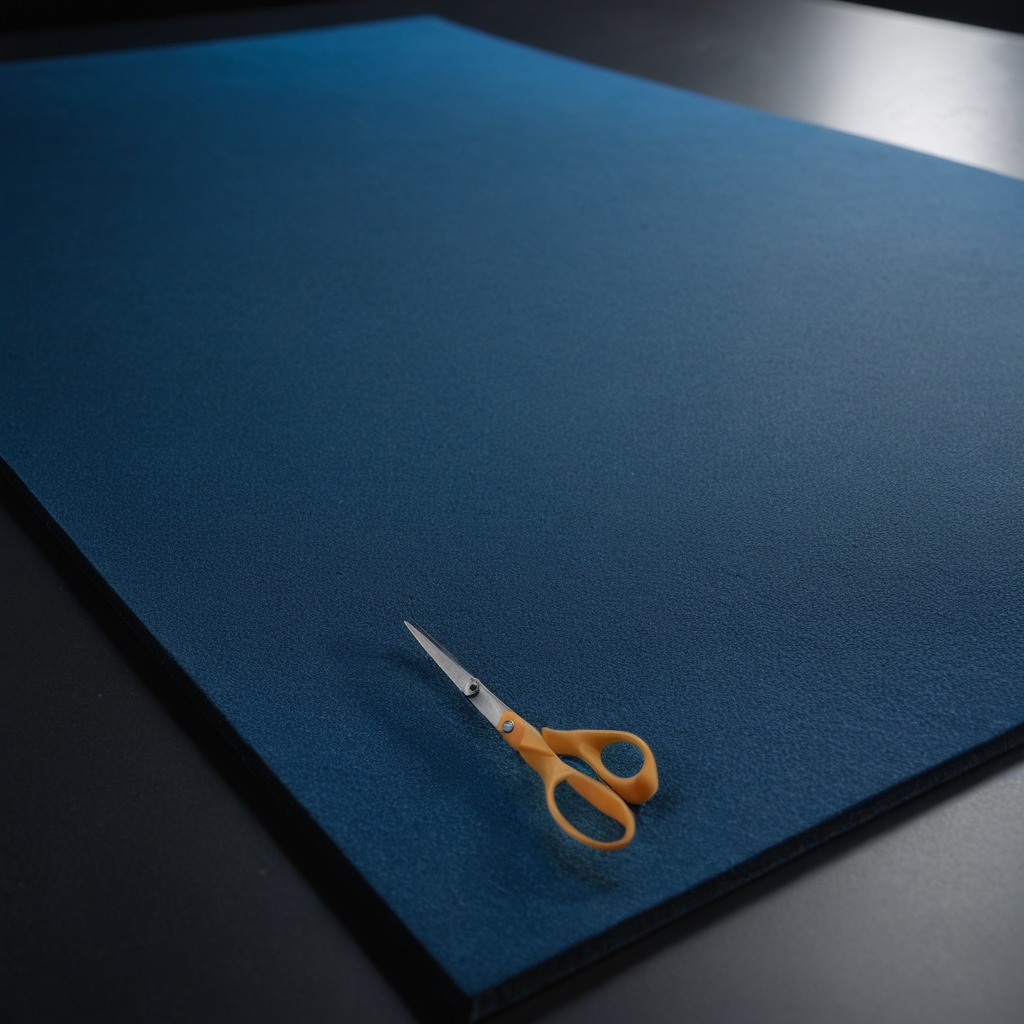
A scissor lying on the clean granite tabletop covered with a blue rubber mat inside a workshop at night dim ambient light soft shadows worn but beneath the mat